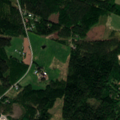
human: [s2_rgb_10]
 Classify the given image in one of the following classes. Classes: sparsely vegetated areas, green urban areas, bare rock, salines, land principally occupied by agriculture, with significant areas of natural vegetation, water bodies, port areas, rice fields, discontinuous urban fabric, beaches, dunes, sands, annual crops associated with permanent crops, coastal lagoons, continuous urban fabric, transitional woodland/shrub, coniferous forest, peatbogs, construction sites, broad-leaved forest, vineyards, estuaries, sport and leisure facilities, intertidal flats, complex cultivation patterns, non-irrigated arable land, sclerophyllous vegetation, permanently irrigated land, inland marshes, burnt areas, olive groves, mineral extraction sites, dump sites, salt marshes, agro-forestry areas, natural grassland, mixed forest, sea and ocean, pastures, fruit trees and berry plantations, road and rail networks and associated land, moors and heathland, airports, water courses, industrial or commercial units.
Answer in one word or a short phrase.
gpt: land principally occupied by agriculture, with significant areas of natural vegetation, broad-leaved forest, coniferous forest, mixed forest